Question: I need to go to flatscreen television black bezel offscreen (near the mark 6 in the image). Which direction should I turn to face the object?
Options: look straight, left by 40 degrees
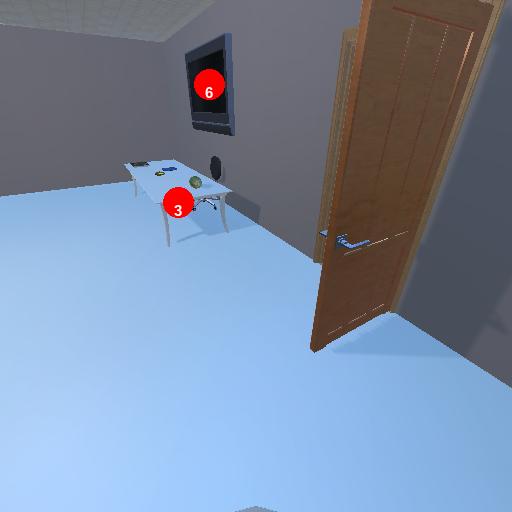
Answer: look straight